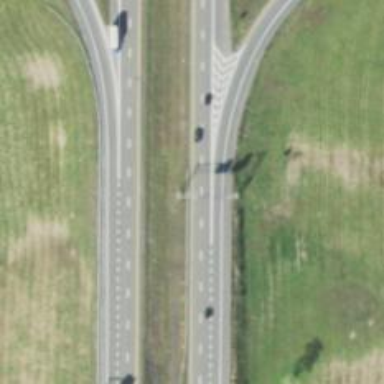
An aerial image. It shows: Motorway junction.